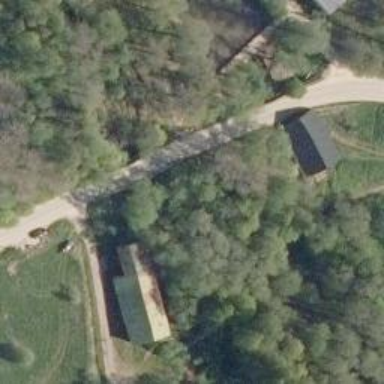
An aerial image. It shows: Historic arch bridge on tertiary road with asphalt surface.